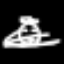
Label: angel